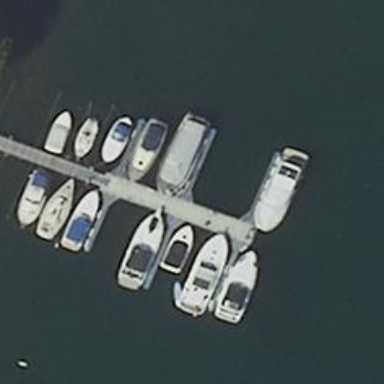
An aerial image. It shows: Man-made pier.